Question: The ssas dimension, Period consists of an hierarchy, [period calendar] and there are 2 levels [period year] and [period name].
There are members under (level members) and also, there are members under folder. What are the differences between these two set of members? These two sets look the same.

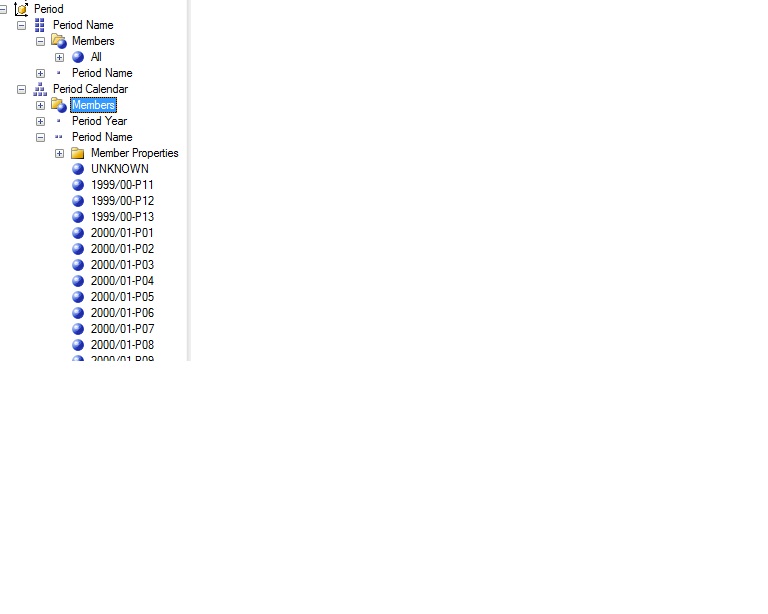
Answer: They are two ways of accessing the same members. Drag them onto an MDX query to see how they would be expressed in MDX.